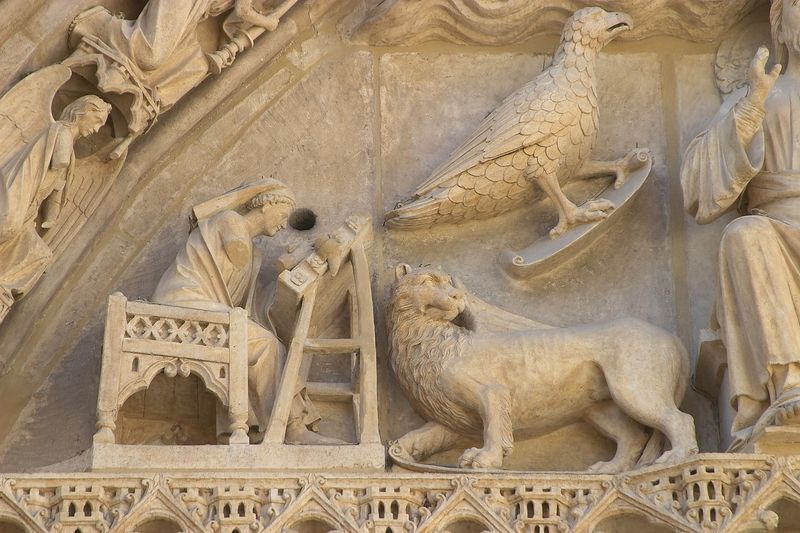
Titel: Kathedrale von Burgos
Künstler: Juan de Colonia
Standort: Burgos (EU - E); Burgos, Kathedrale (EU - E)
Schlagwörter: adler, flügel, vogel, sitzen, ausschnitt, frau, hut, hüte, kopfbedeckungen, stuhl, tisch, haube, mütze, mützen, architektur, arm, johannes, mensch, stein, kirche, gotik, engel, skulptur, kopfbedeckung, relief, hocker, kopftuch, detail, lesen, eingang, buch, nonne, malen, fries, portal, christus, jesus, schreiben, mönch, schriftrolle, lesepult, löwe, heilige, schreiber, stier, archivolte, tympanon, gewände, schriftrollen, markus, segensgestus, apostel, evangelist, evangelium, evangelisten, weltenrichter, lukas, matthäus, freu, abgebrochen, fehlt, architekturdekor, geistliche architektur